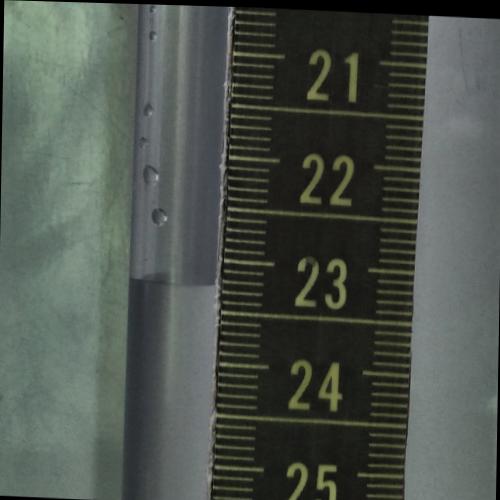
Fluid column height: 23.2 cm